Question: On pondering on <URL>. The same happens with 'fill'
Bug? Or am I overlooking something?
(P.s. I don't really like the default colors and am never really using them. This is more of an academic question)
'''
library(ggplot2)
ggplot(iris, aes(x = Sepal.Length, y = Sepal.Width, color = Species)) +
geom_point() +
scale_color_discrete(direction = -1)
'''

<URL>
'''
devtools::session_info()
#> version R version 3.6.2 (2019-12-12)
#> ggplot2 * 3.2.1 2019-08-10 [1] CRAN (R 3.6.1)
'''
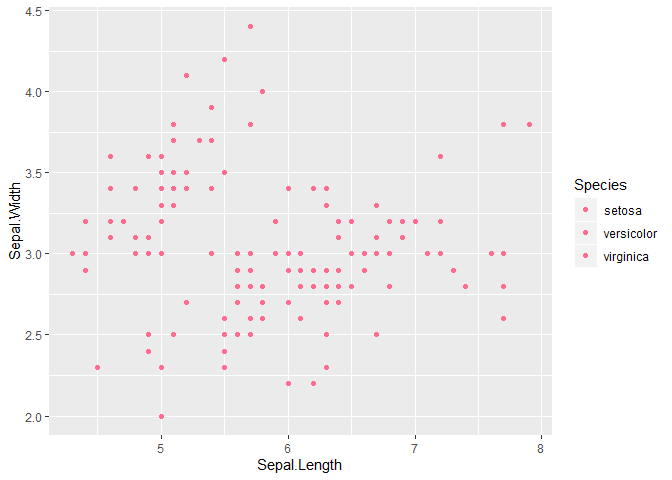
Answer: I believe it is a bug in the 'scales::hue_pal' function. In that help page, one example is 'show_col(hue_pal(direction = -1)(9))', which (on my machine) gives the same color as in your example in all 9 tiles - and that is certainly not the intended outcome.
It seems like farver:::encode_c does not work as intended in that context.
Intuitively, I would just reverse the palette you get with 'direction=1', but the 'scales::hue_pal' function generates negative hues that 'farver::encode_colour' cannot deal with.
I am not sure this is the intended outcome (just reversing the order of the palette colors), but I would adjust the 'scales::hue_pal' function like this:
'''
library(ggplot2)
library(scales)
hue_pal <- function (h = c(0, 360) + 15, c = 100, l = 65, h.start = 0, direction = -1)
{
stopifnot(length(h) == 2)
stopifnot(length(c) == 1)
stopifnot(length(l) == 1)
scales:::force_all(h, c, l, h.start, direction)
function(n) {
if (n == 0) {
stop("Must request at least one colour from a hue palette.",
call. = FALSE)
}
if ((diff(h)%%360) < 1) {
h[2] <- h[2] - 360/n
}
rotate <- function(x) (x + h.start)%%360 * direction
hues <- rotate(seq(h[1], h[2], length.out = n))
if(direction == -1) hues <- abs(rev(hues)) # my edit
hcl <- cbind(hues, c, l)
farver::encode_colour(hcl, from = "hcl")
}
}
scale_color_discrete <- function (..., h = c(0, 360) + 15, c = 100, l = 65, h.start = 0,
direction = 1, na.value = "grey50", aesthetics = "colour")
{
discrete_scale(aesthetics, "hue", hue_pal(h, c, l, h.start,
direction), na.value = na.value, ...)
}
# reversed color palette
ggplot(iris, aes(x = Sepal.Length, y = Sepal.Width, color = Species)) +
geom_point() +
scale_color_discrete(direction = -1)
'''

'''
# standard palette
ggplot(iris, aes(x = Sepal.Length, y = Sepal.Width, color = Species)) +
geom_point() +
scale_color_discrete(direction = 1)
'''

<URL>